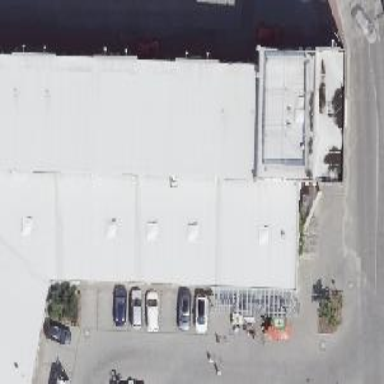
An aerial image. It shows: Supermarket.